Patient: sex M, age 54
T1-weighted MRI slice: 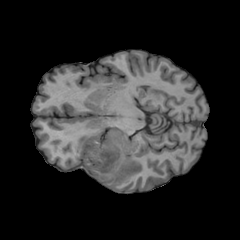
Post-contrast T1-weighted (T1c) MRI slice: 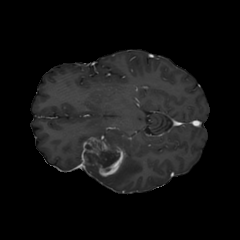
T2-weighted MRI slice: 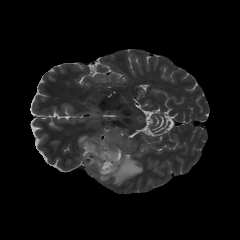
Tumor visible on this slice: yes
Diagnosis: Glioblastoma, IDH-wildtype
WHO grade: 4